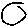
Label: circle